Chest X-ray. View position: AP
Patient age: 58
Patient sex: M
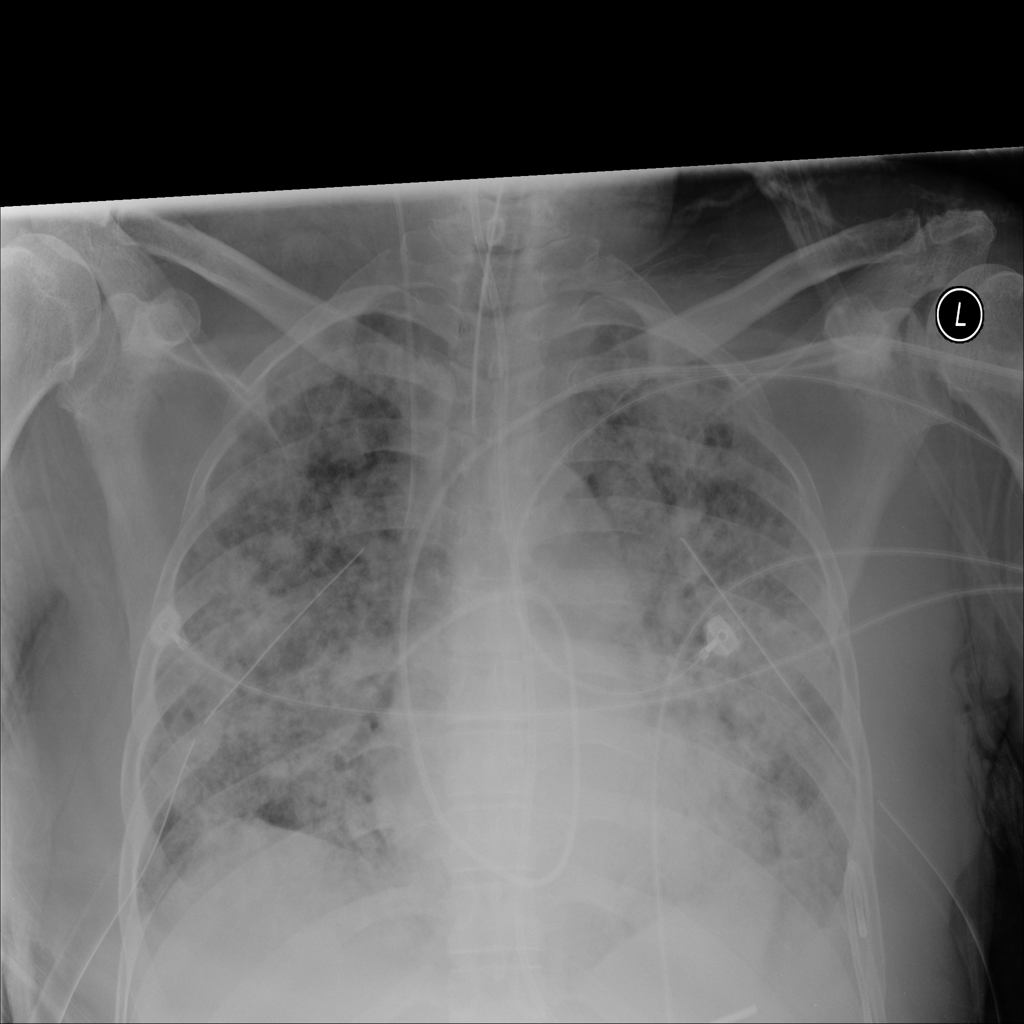
Finding: Pneumothorax